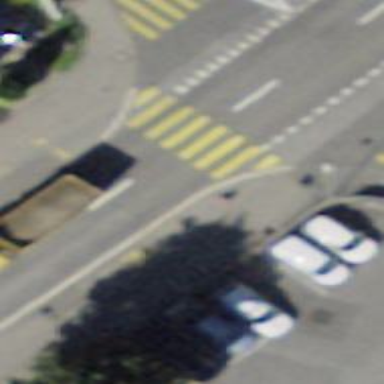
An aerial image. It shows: Marked crossing with zebra stripes on the road.